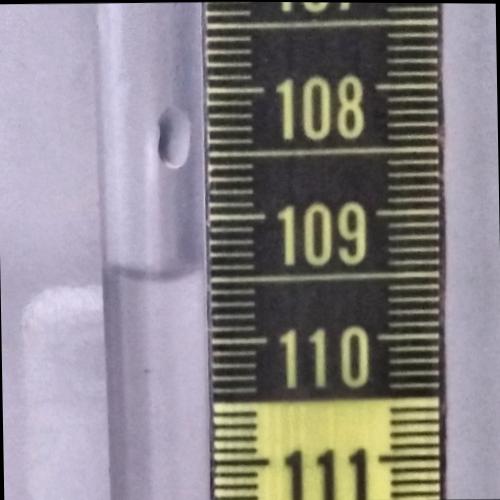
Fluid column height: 109.5 cm